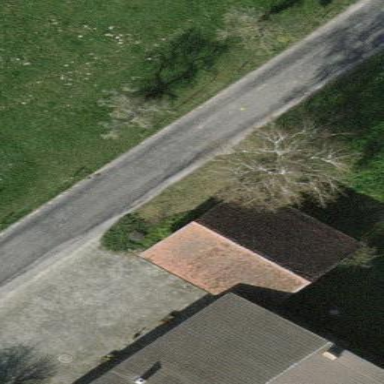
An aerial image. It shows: Garage.